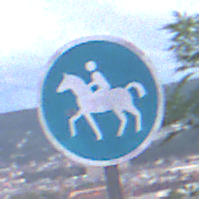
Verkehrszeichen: Reitweg
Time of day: SunriseSunset
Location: Outdoor (Urban)
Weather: PartlyCloudy
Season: NotSpecified
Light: Natural